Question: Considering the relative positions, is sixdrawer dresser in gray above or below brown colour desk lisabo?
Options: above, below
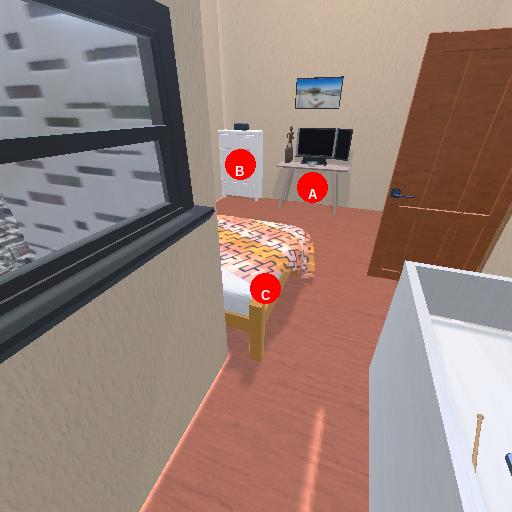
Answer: above